Question: I'm using <URL> to generate an Excel file which I'm returning as an attachment in the HttpResponse in a Django view.
'''
from django.http import HttpResponse
def my_view(request):
...
workbook = xlwt.Workbook(encoding='utf-8')
#write my workbook data here
workbook.save(#absolute_path_here)
response = HttpResponse(mimetype='application/vnd.ms-excel')
response['Content-Disposition'] = 'attachment; filename=worksheet.xls'
return response
'''
The file is saved to the path I specify and I can open the file correctly from disk and the data is present. However, when I attempt to open the file using Excel from the file download prompt, I'm greeted with:

[caption]
The file you are trying to open 'worksheet.xls', is in a different format than specified by the file extension. Verify that the file is not corrupted and is from a trusted source before opening the file. Do you want to open the file now?
and the Excel file has no data. What am I doing wrong?
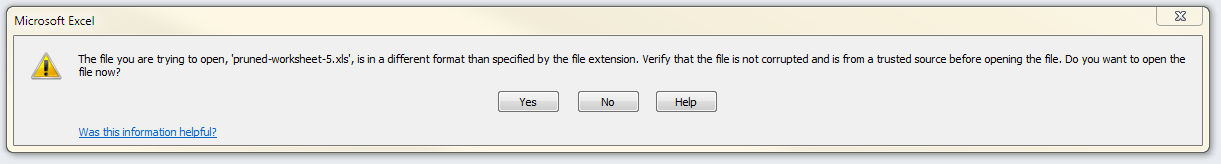
Answer: The django HttpResponse is a file-like object (it provides write, flush ... methods see <URL>. As a consequence, you can pass it directly to the save method of the Workbook.
'''
import xlwt
wb = xlwt.Workbook()
...
...
response = HttpResponse(mimetype='application/vnd.ms-excel')
response['Content-Disposition'] = 'attachment; filename=your-file.xls'
wb.save(response)
return response
'''